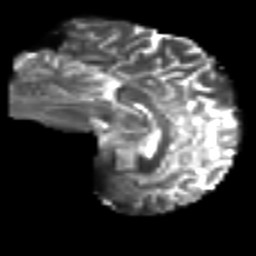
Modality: T2w
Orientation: sagittal
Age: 24
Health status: ill
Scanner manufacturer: philips
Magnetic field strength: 3 T
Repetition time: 9 s
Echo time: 0.127 s